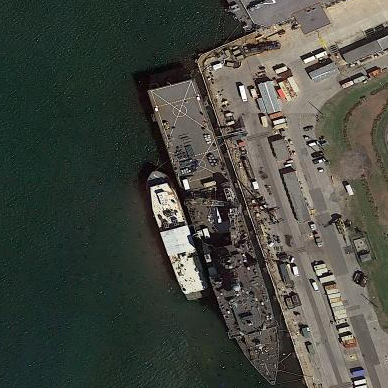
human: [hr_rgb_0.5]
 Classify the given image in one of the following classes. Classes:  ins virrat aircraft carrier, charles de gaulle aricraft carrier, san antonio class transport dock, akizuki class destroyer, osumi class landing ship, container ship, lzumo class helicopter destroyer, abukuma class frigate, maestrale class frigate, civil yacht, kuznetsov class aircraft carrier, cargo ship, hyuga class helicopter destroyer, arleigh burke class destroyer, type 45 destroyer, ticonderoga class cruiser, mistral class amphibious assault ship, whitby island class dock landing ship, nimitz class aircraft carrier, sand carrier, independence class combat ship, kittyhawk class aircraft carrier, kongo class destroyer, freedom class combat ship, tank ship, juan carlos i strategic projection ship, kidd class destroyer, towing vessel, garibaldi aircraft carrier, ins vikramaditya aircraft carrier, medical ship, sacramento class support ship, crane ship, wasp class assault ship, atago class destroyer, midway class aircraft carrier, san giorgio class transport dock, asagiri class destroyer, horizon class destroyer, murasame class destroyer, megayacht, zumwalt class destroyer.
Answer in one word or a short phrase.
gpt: Whitby Island class dock landing ship